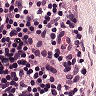
Metastatic tissue present: no